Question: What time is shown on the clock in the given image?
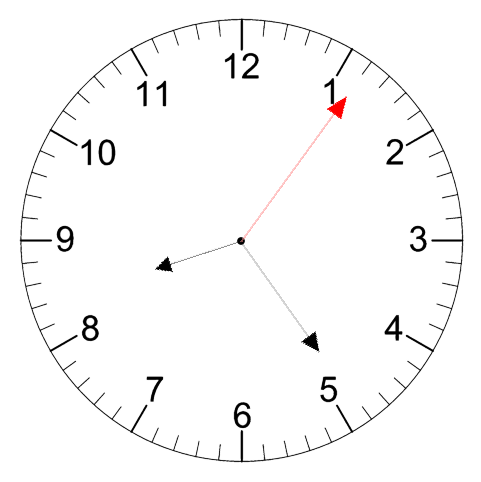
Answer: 08:24:06